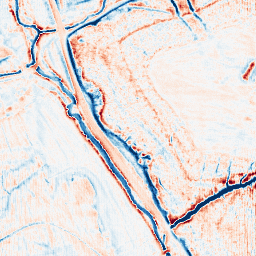
Category: edge_preserving
Decomposition family: anisotropic_diffusion
Decomposition parameters: iterations: 20
kappa: 30
gamma: 0.2
Upsampling method: fft_zeropad
Upsampling parameters: scale: 2
Upsampling scale: 2